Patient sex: M
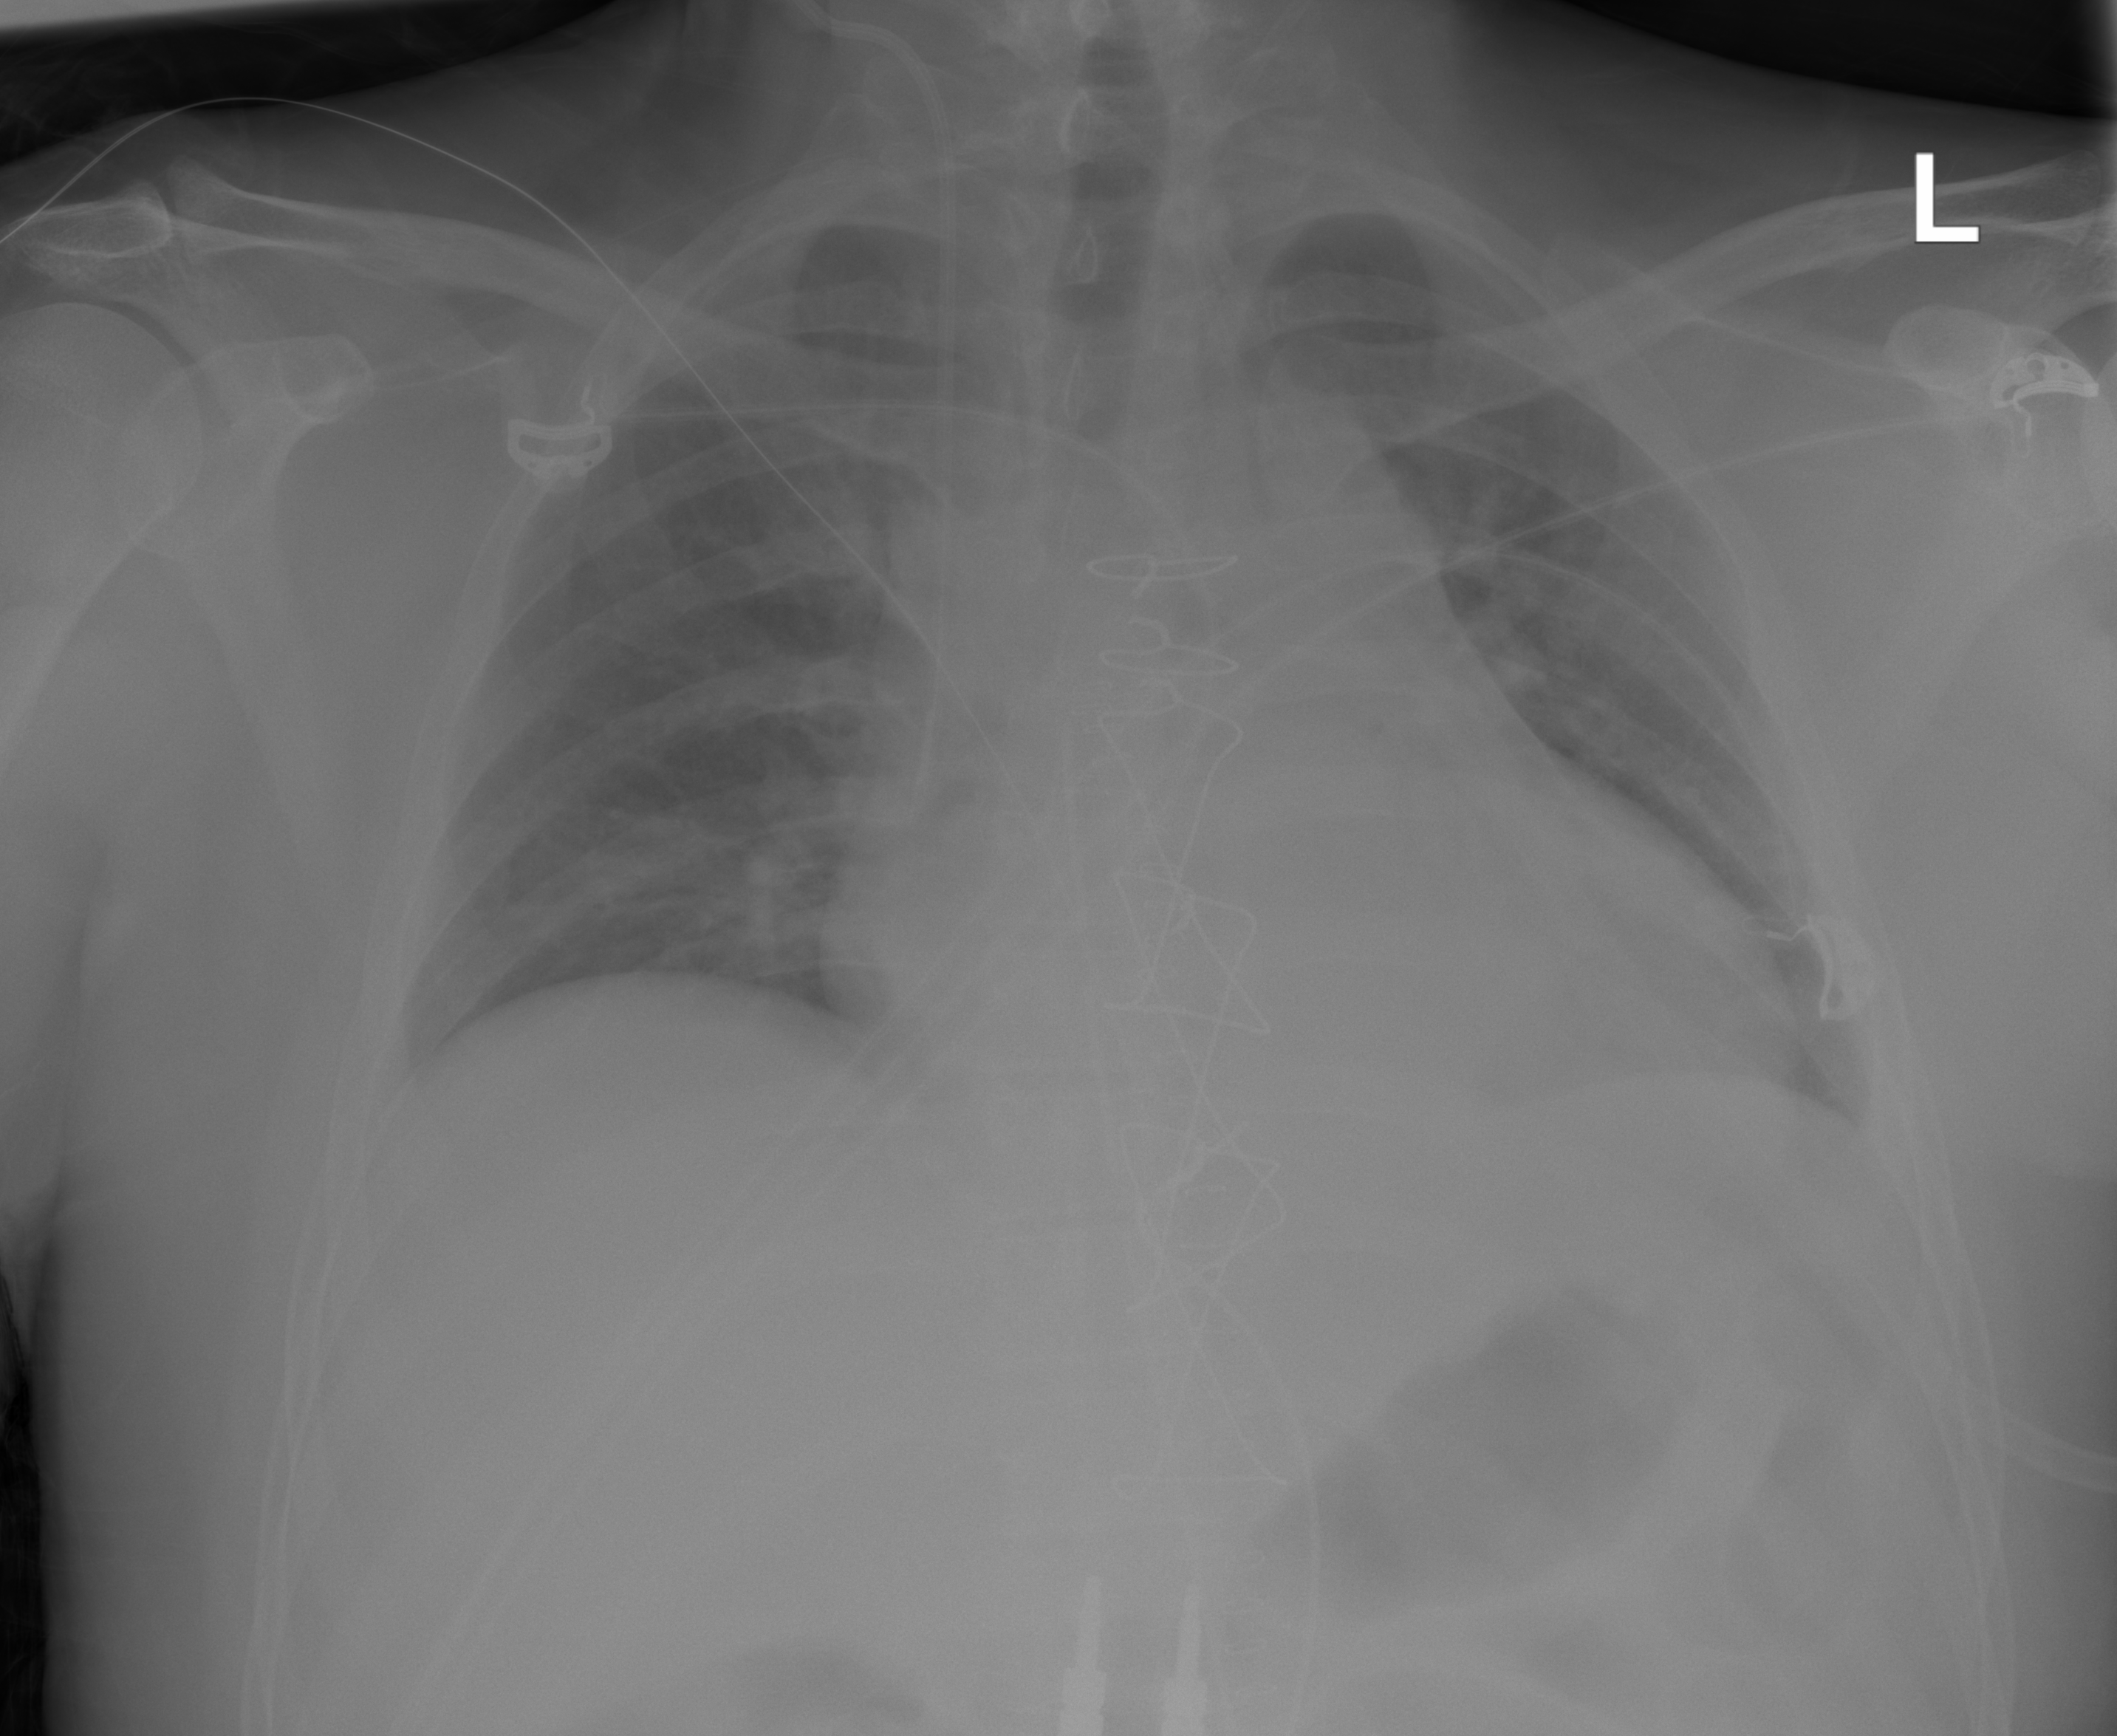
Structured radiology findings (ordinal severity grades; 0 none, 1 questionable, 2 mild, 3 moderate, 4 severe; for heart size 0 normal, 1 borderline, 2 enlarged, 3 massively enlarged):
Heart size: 2
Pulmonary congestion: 1
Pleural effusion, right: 0
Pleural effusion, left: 0
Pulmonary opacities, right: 0
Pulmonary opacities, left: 0
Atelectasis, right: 0
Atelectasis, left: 0